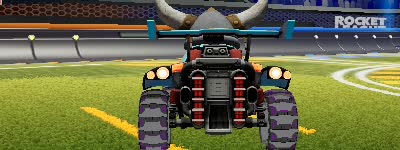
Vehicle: octane